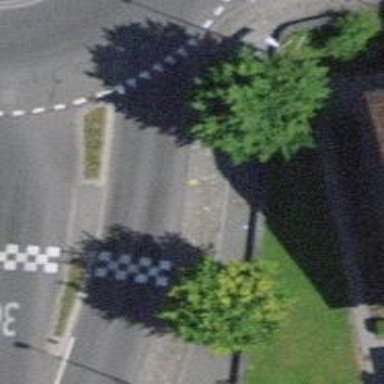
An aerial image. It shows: Kerb barrier.